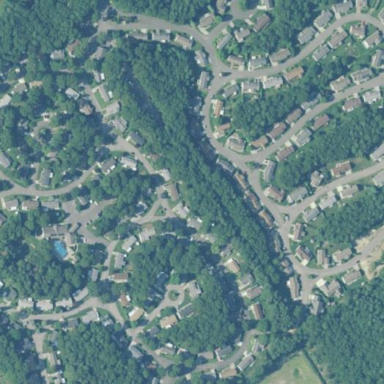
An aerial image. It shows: Residential area consisting of single-family homes.